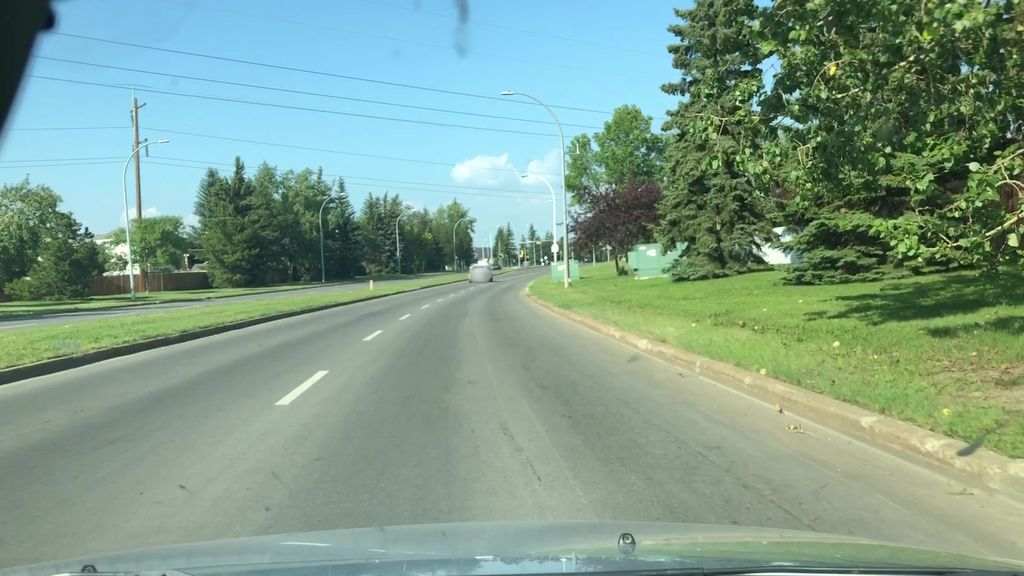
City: edmonton